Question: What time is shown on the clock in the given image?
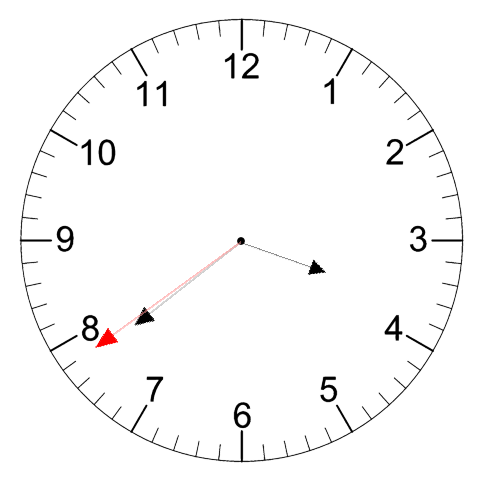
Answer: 03:38:39